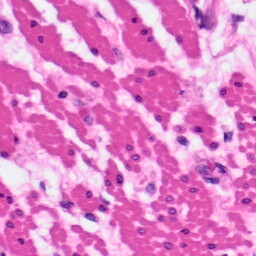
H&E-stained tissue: Pancreatic